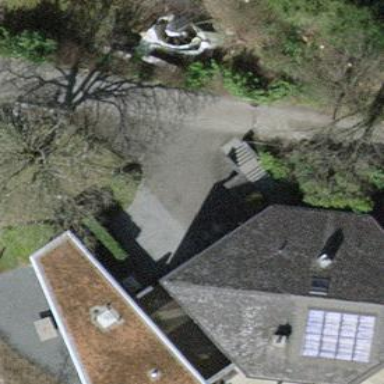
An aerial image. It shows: Detached building.